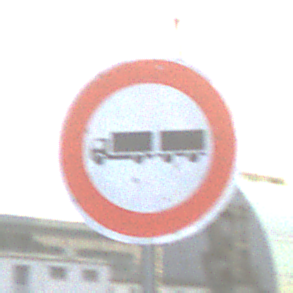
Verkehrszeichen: VerbotLastkraftwagenMitAnhaenger
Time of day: SunriseSunset
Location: Outdoor (Urban)
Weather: PartlyCloudy
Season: NotSpecified
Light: Natural